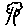
Label: tree